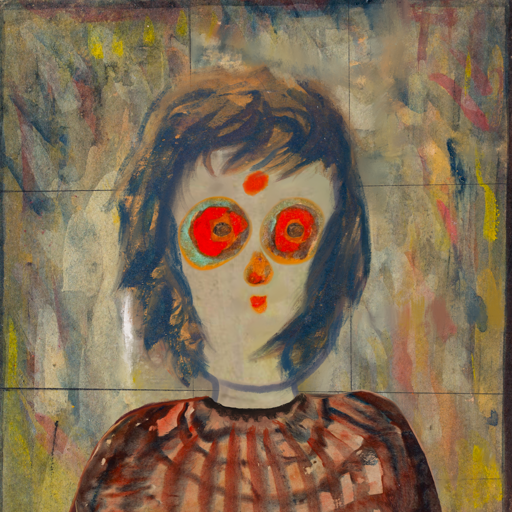
Background: GypsyMother, Head And Neck Front: Hill_Girl, Face Front: Sisters, Bust: Orphan, Hair Front: InTheSun, Head Accessory: Blank, Second Necklace: Blank, Necklace: Blank, Baby: Blank